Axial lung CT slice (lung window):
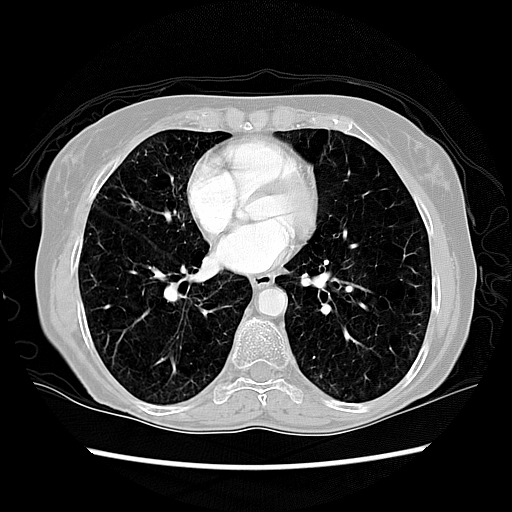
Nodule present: no